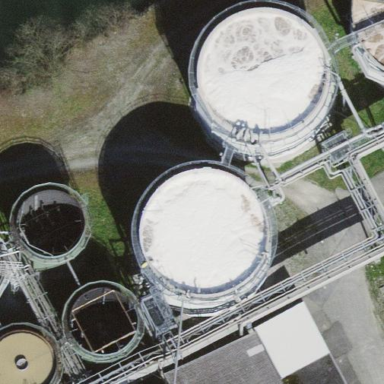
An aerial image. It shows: Wastewater basin for treating water.